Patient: sex M, age 57
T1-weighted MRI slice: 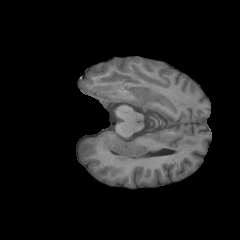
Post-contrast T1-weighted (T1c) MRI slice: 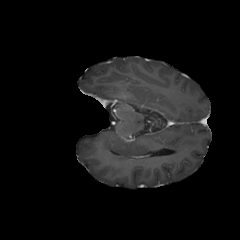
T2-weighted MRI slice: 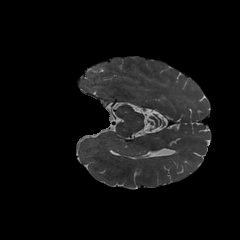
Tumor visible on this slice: no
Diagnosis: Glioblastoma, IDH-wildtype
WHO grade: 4